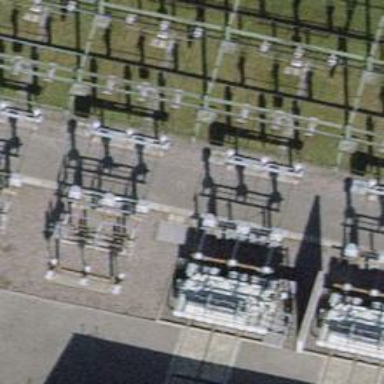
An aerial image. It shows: Insulator used in power equipment.